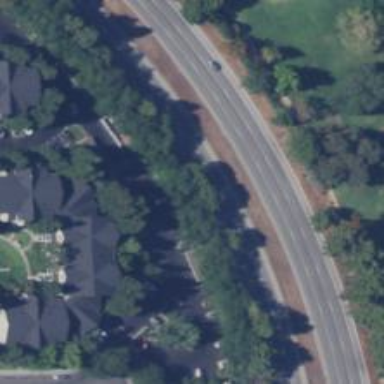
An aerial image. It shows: This image shows trunk highway that functions as expressway.